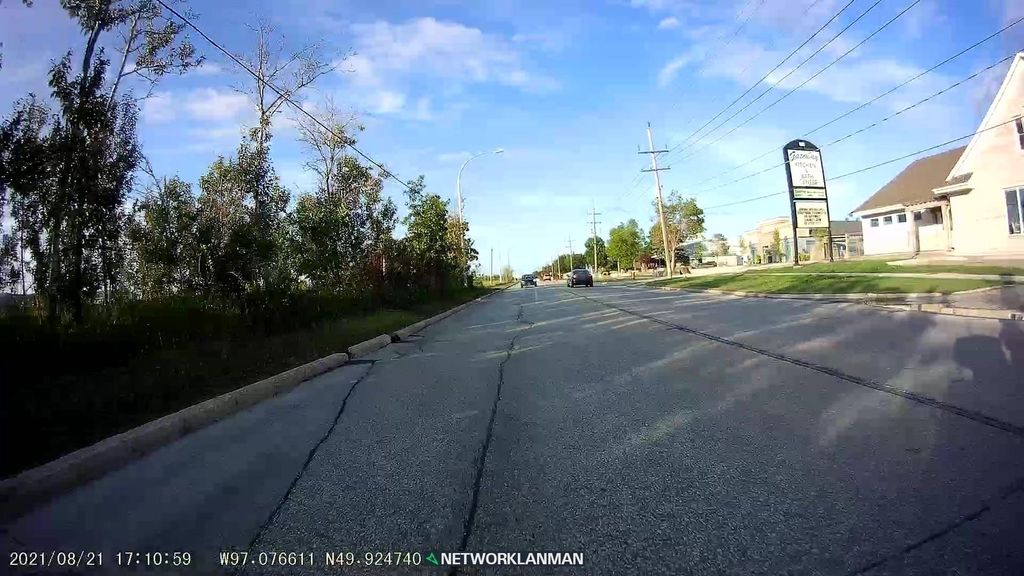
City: winnipeg